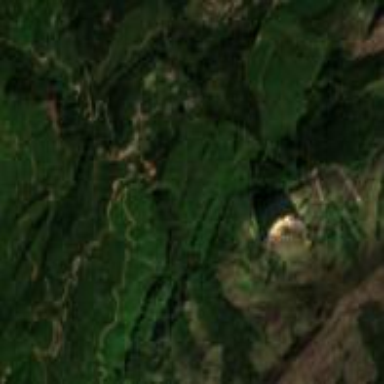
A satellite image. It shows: Tea plantation set in farmland.